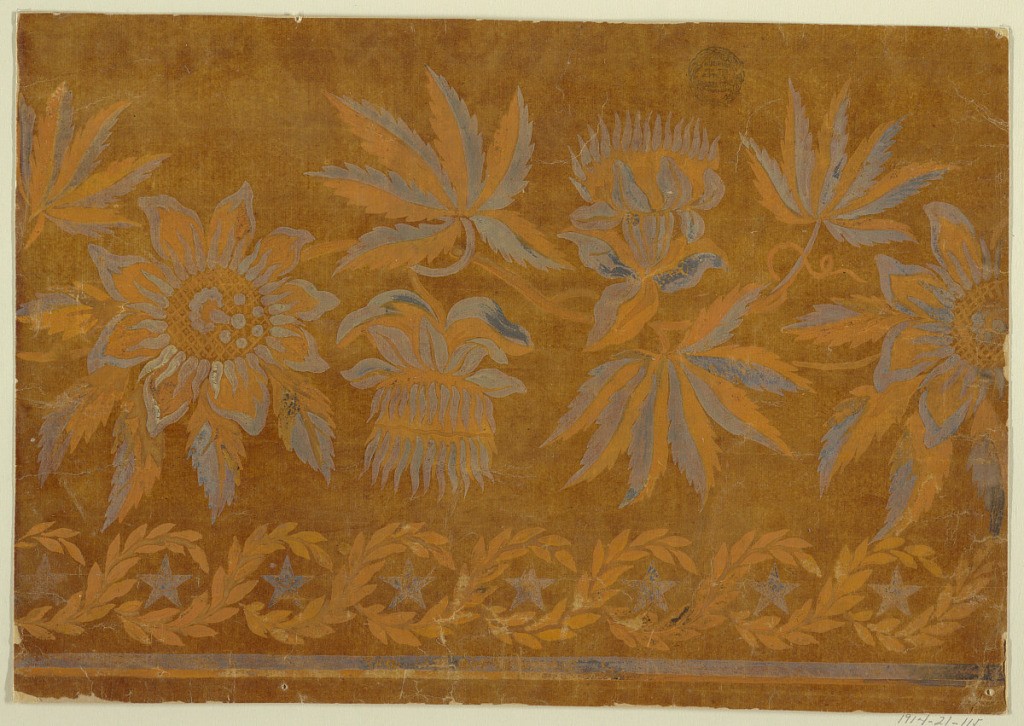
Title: Design for an Embroidered or Woven Horizontal Border of the "Fabrique de St. Ruf"
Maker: Fabrique de Saint Ruf, Lyon, France
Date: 1805–1815
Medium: Brush and lateritious, blue, and white gouache on glazed tracing paper
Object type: Drawing
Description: A garland of the same design as -88 over two waved and intertwined garlands with five pointed stars in the circles and a moulding.